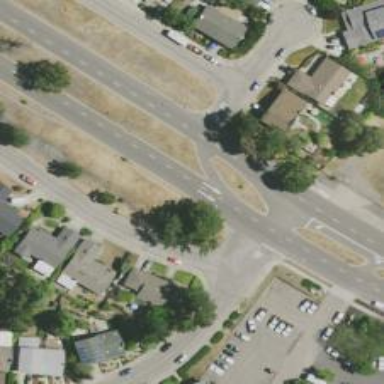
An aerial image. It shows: Secondary road with shared cycleway.